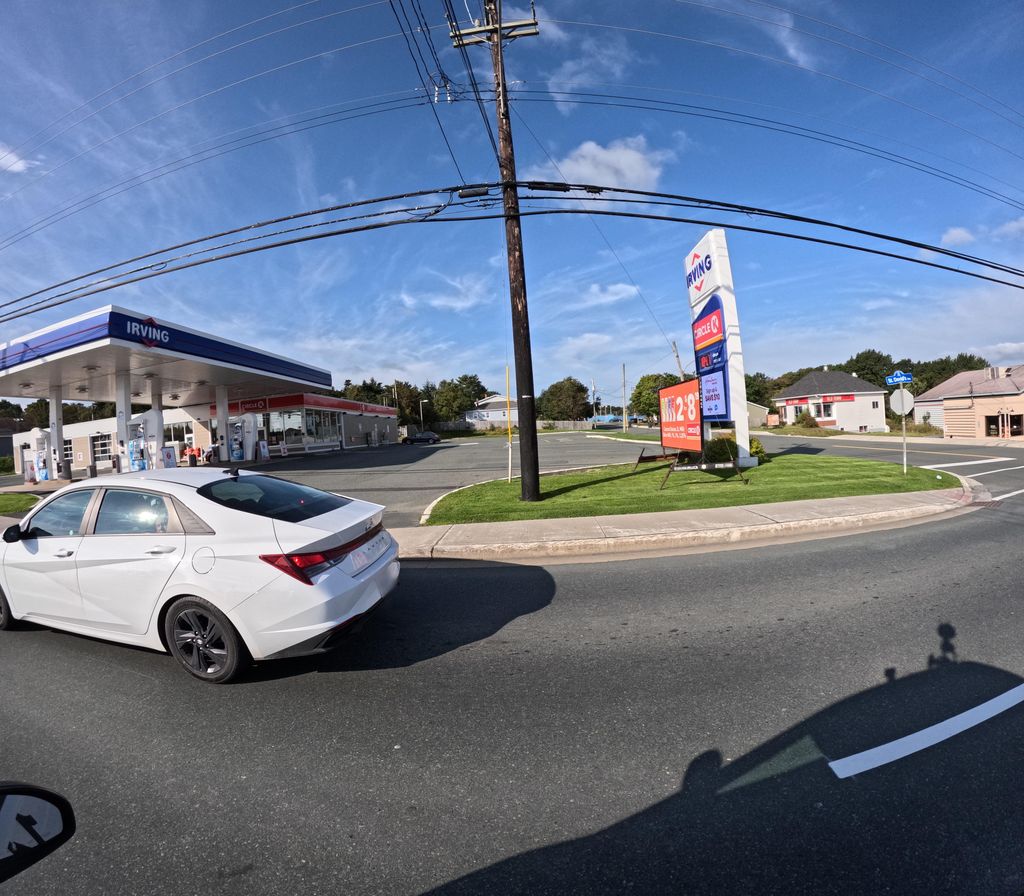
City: st_johns